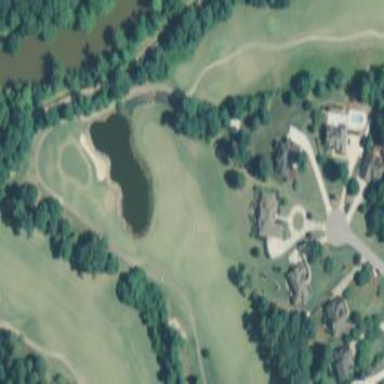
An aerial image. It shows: Grassy area designated as golf fairway.